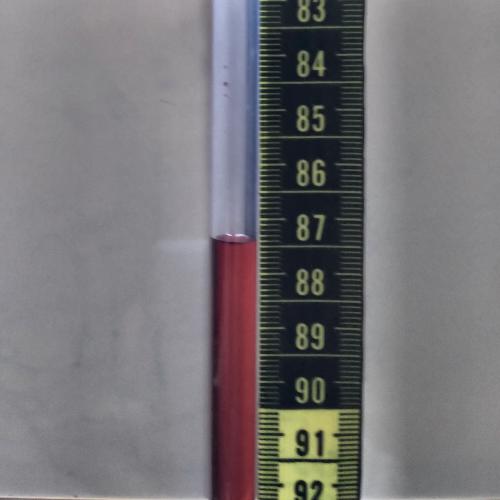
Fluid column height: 87.4 cm